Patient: sex F, age 74
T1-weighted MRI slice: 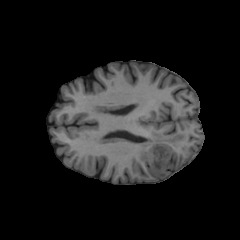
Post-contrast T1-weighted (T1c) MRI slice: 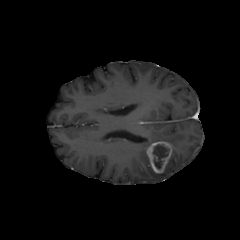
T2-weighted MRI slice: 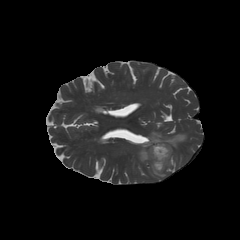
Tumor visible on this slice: yes
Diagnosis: Glioblastoma, IDH-wildtype
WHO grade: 4